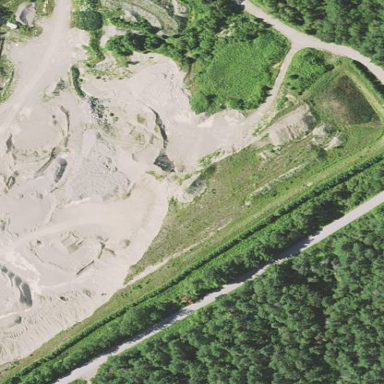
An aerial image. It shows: Quarry area where gravel is extracted.